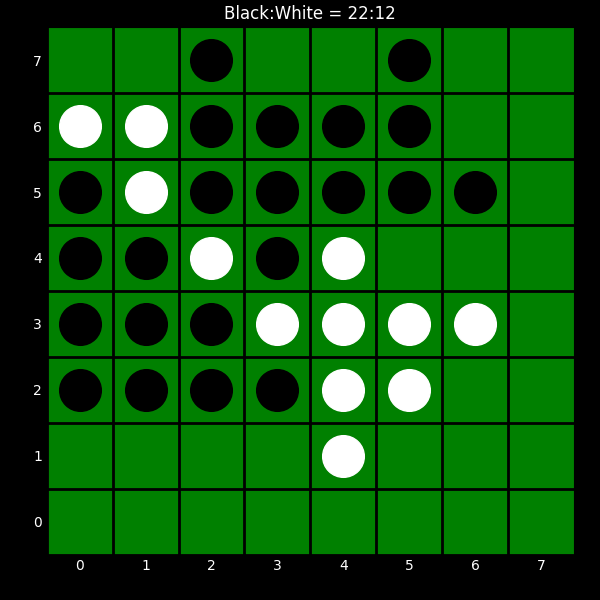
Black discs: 22
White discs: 12